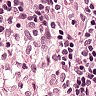
Metastatic tissue present: no